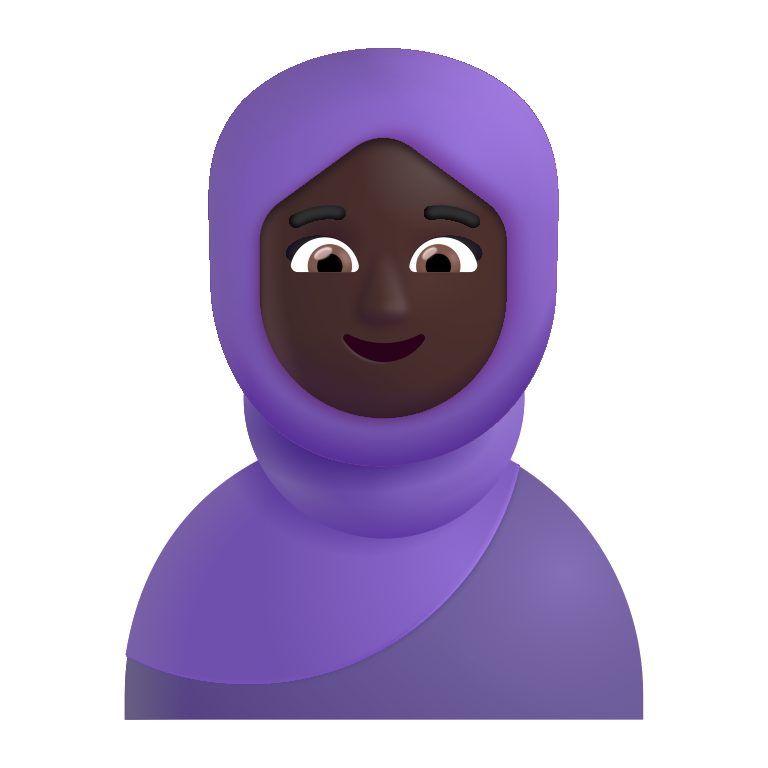
woman with headscarf color dark